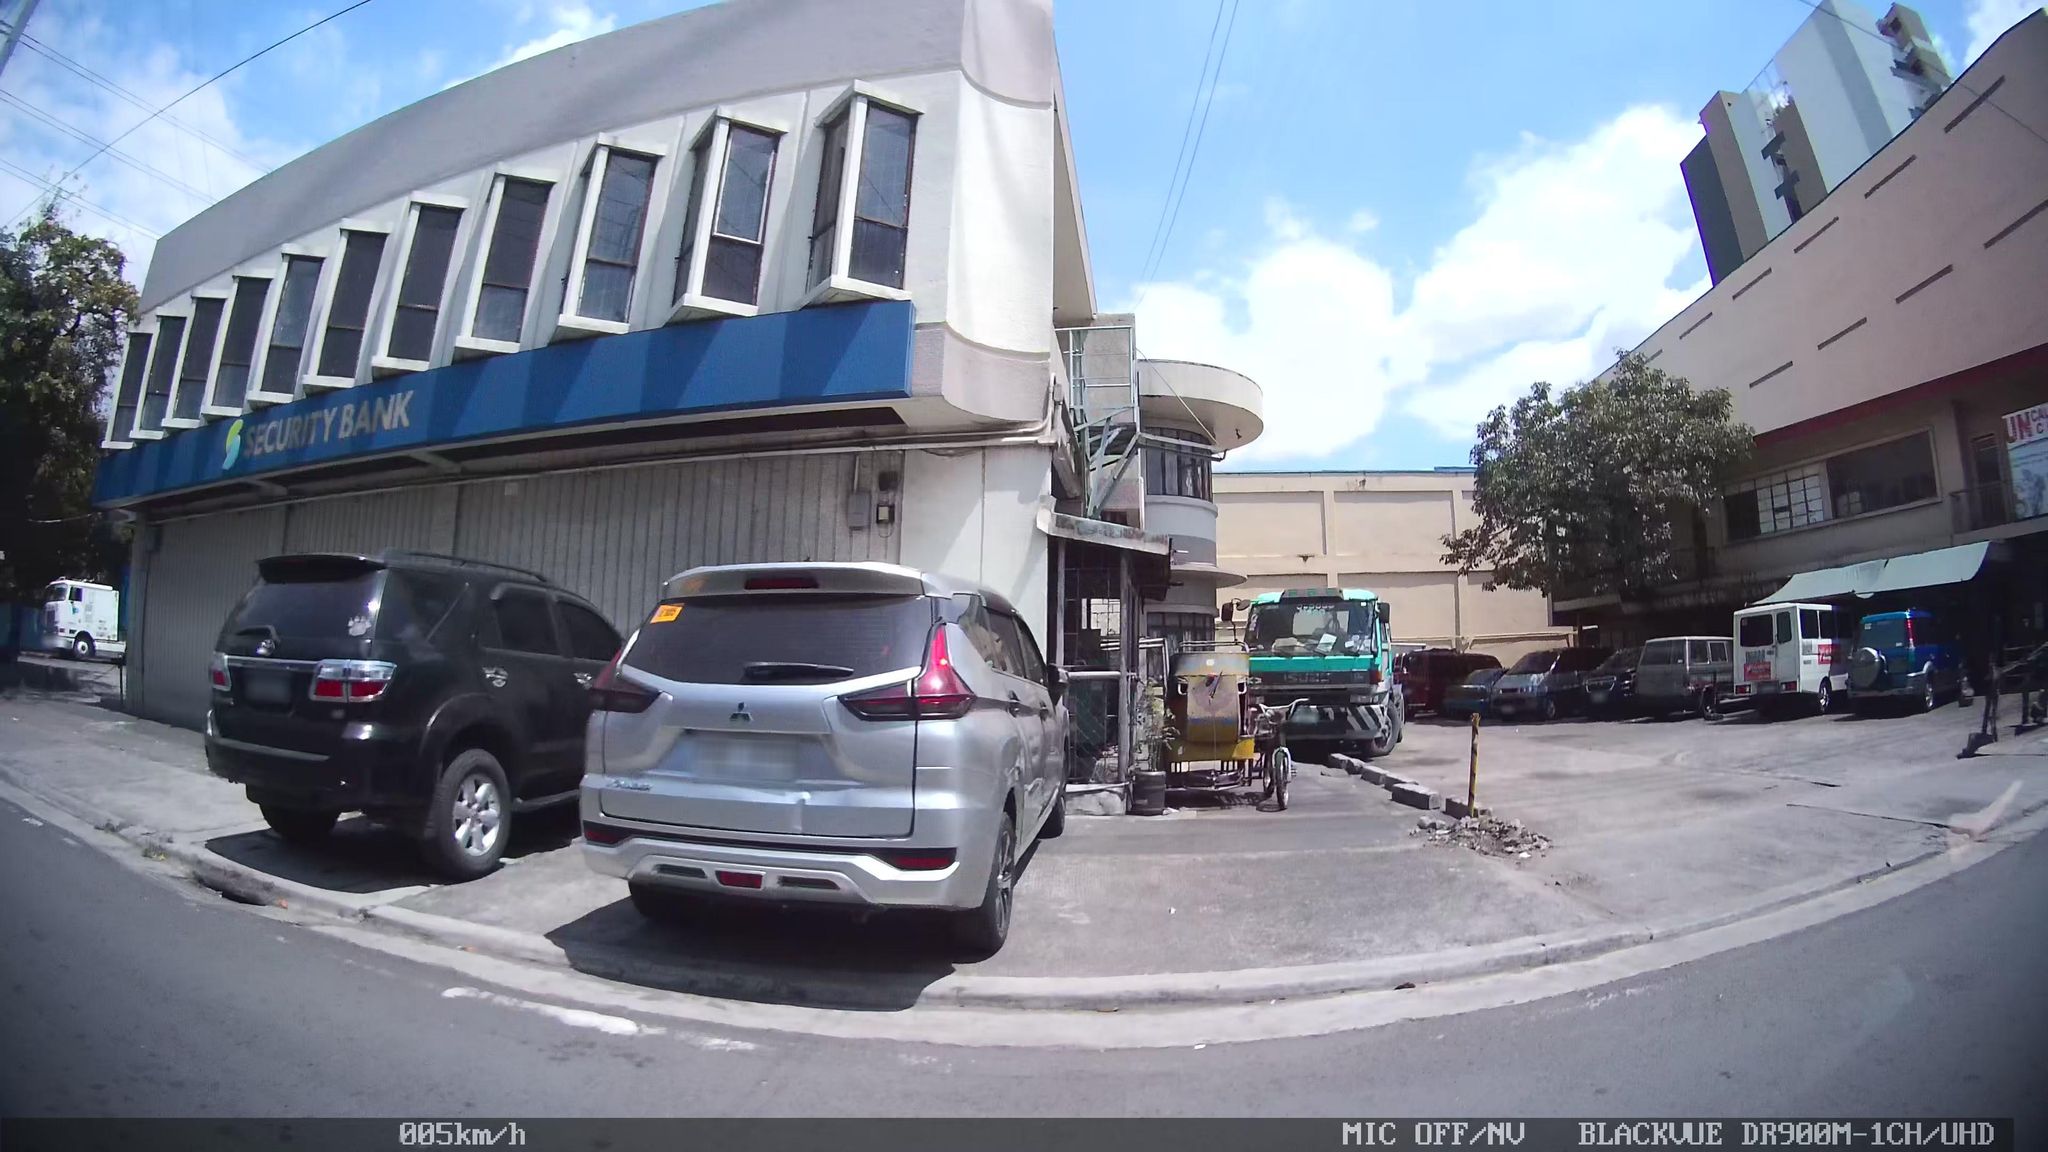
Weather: clear
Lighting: day
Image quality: good
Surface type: driving surface
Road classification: tertiary
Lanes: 2
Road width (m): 7
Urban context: urban centre
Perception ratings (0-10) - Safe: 2.67, Lively: 1.92, Beautiful: 4.7, Boring: 1.97, Depressing: 6.93, Wealthy: 5.39